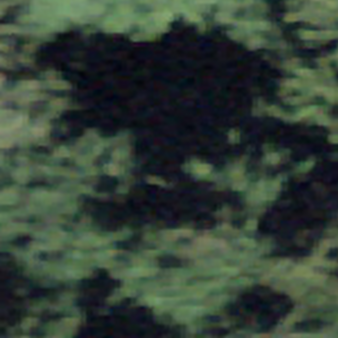
Label: other